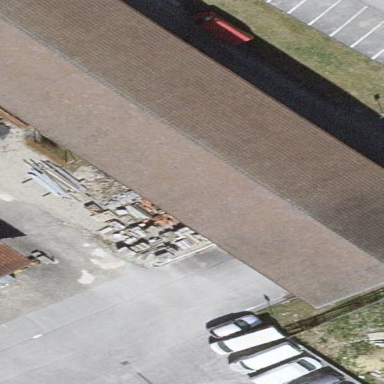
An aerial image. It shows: Commercial building.